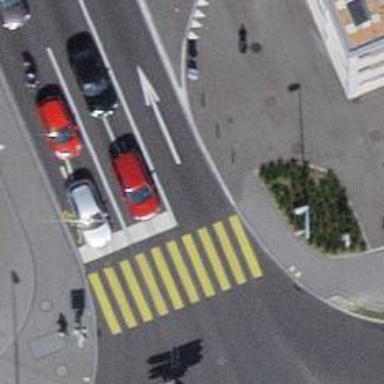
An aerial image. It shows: Road with traffic signals.